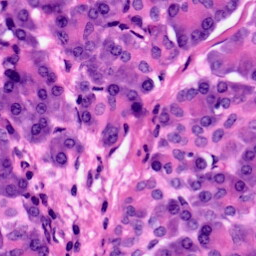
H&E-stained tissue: Pancreatic